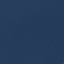
Land use / land cover: SeaLake